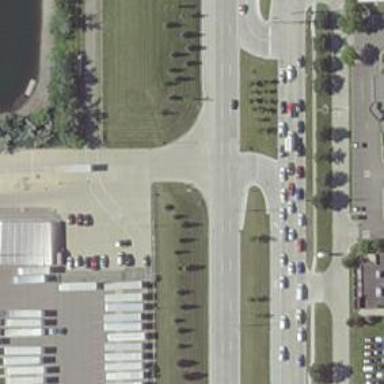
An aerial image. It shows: Primary link highway with separate sidewalk.